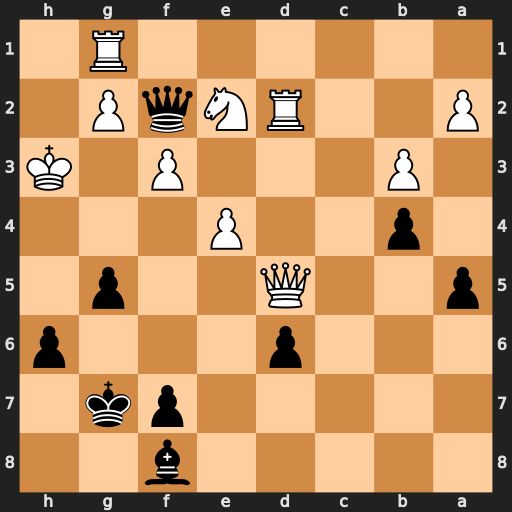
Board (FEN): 5b2/5pk1/3p3p/p2Q2p1/1p2P3/1P3P1K/P2RNqP1/6R1
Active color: b
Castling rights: -
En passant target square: -
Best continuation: Qh4#